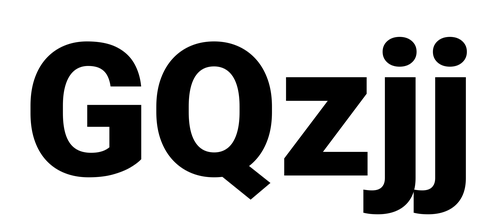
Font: Roboto_Black